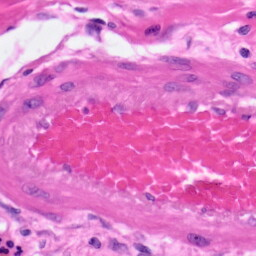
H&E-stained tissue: Pancreatic